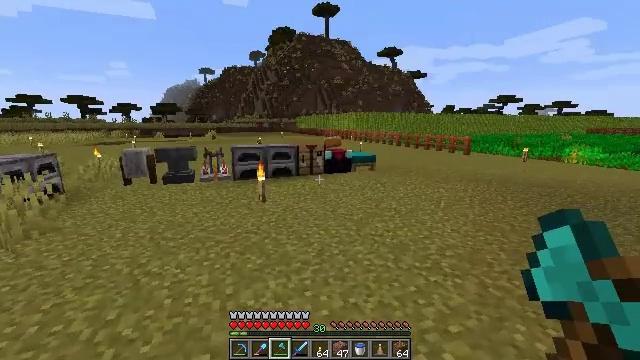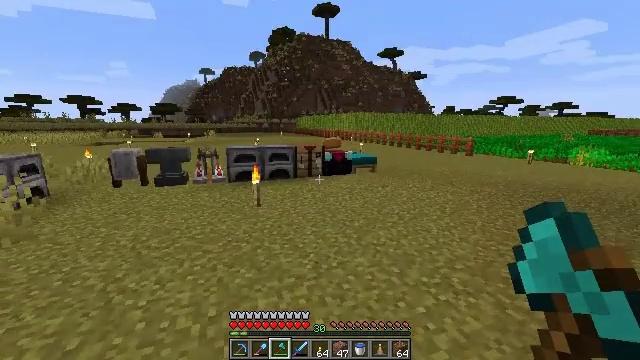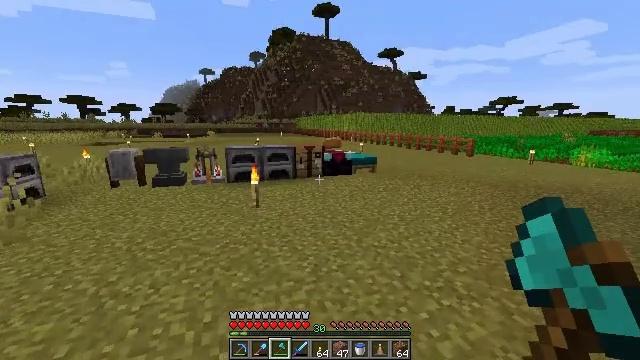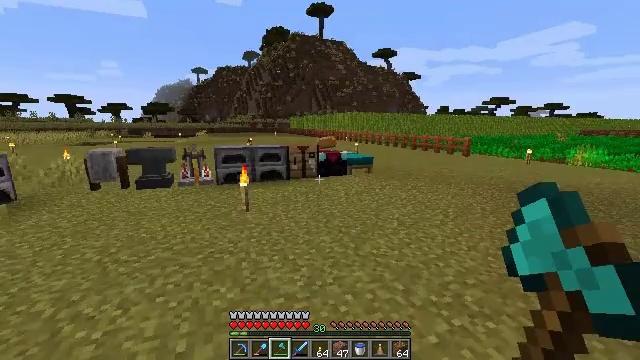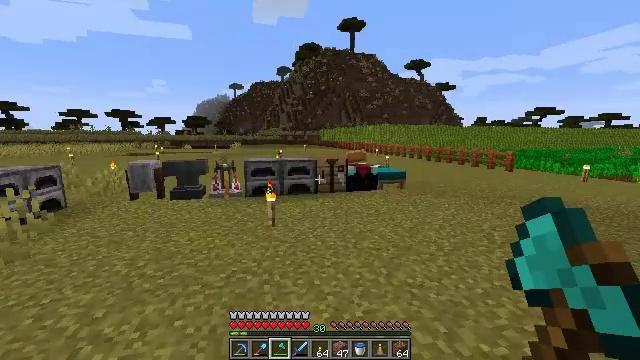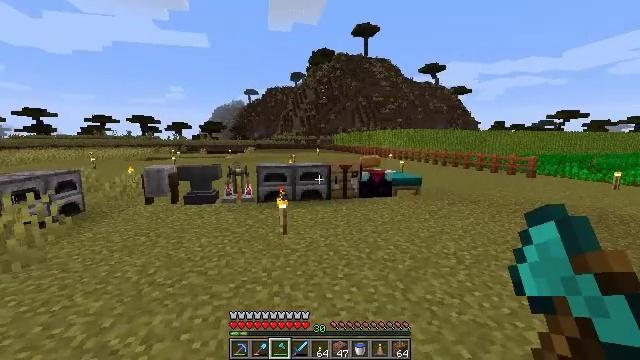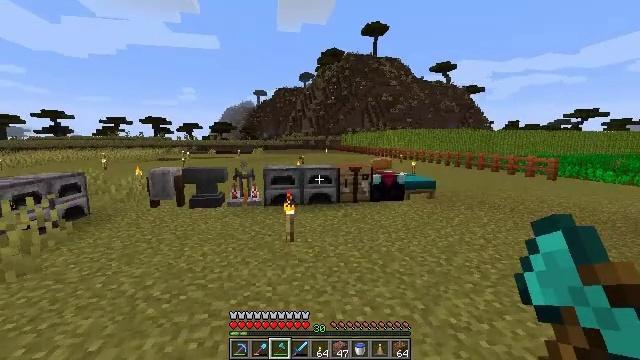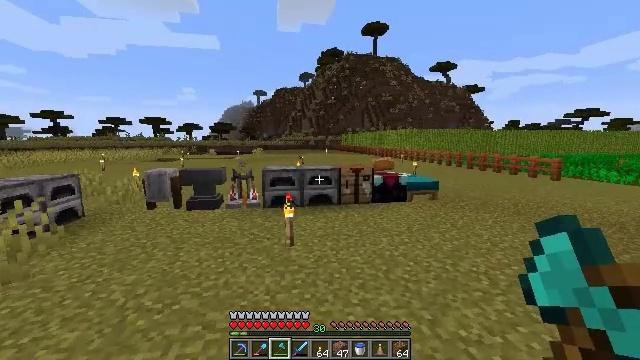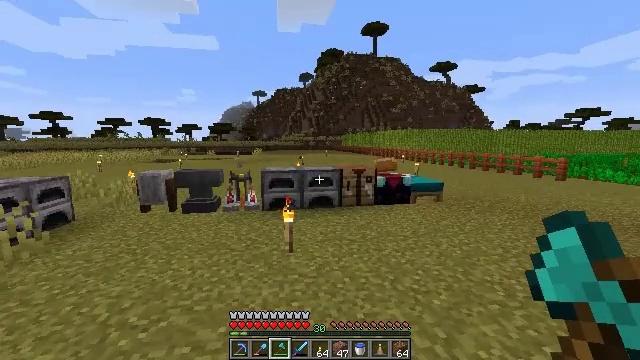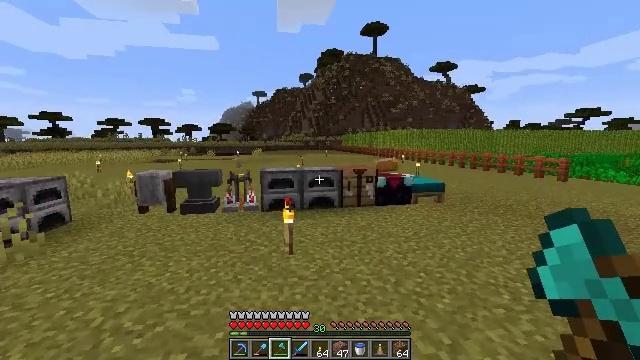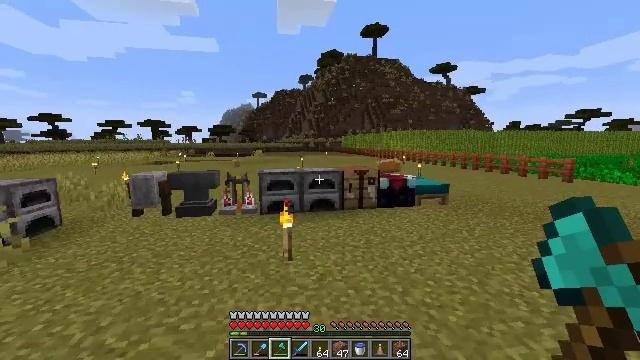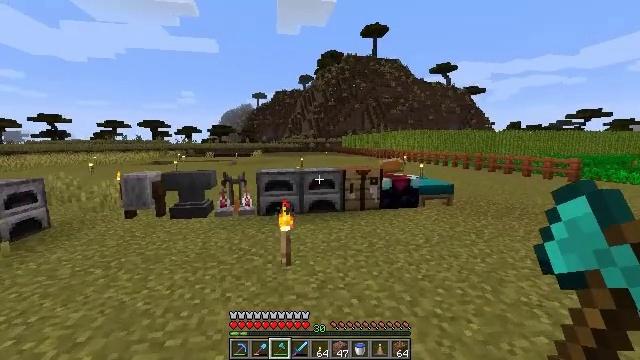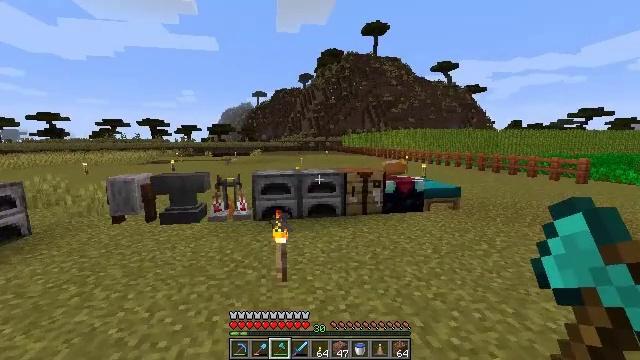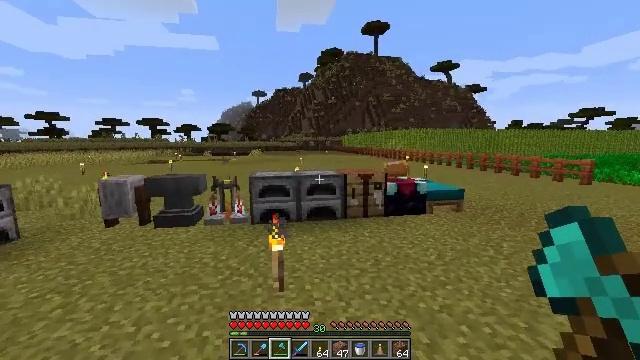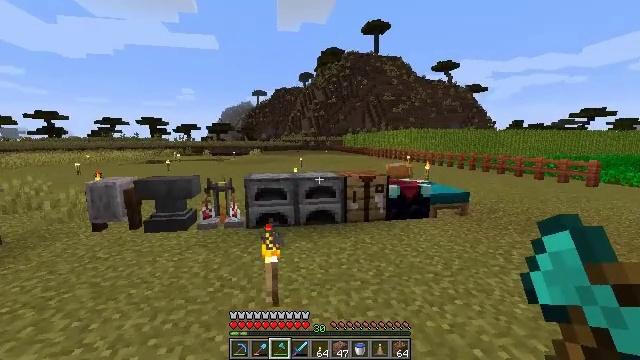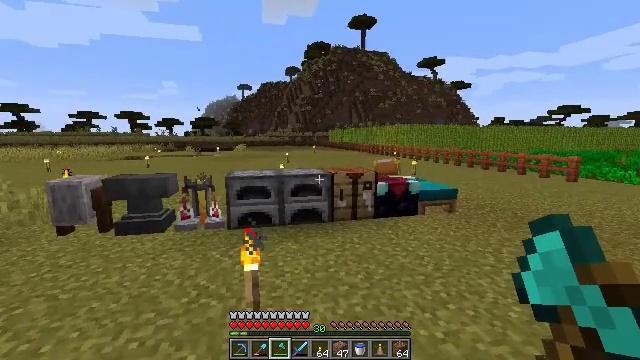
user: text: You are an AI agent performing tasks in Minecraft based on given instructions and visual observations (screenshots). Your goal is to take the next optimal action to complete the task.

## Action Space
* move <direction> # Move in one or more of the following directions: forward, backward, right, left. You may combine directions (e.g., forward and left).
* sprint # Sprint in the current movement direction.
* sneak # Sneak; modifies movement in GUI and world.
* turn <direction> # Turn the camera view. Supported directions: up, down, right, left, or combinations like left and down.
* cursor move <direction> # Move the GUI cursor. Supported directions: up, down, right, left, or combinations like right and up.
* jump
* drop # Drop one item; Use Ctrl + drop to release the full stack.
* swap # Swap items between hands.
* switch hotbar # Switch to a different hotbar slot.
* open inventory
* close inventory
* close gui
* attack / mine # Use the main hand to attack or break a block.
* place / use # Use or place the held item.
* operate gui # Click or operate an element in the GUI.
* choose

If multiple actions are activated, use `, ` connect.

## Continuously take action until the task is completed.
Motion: motion action
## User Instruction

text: Use two diamonds and sticks to craft a diamond hoe.
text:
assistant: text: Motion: move forward
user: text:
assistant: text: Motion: move forward
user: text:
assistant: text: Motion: move forward, turn right
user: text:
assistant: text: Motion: move forward, turn left and up
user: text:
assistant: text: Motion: move forward, turn left and up
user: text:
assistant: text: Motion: move forward, turn left
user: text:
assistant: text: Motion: move forward
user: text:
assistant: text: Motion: move forward
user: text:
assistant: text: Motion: move forward
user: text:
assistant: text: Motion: move forward
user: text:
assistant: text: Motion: move forward
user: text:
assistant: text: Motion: move forward
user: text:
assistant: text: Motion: move forward
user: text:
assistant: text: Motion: move forward
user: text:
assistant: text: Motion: move forward, turn right and down
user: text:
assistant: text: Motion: move forward, turn right and down
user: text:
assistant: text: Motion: move forward, turn right and down
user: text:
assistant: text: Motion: move forward, turn right and down
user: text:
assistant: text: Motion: move forward, turn down
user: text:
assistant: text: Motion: move forward and move right
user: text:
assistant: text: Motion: move forward and move right, turn down
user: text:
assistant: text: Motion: move forward and move right, turn left and down
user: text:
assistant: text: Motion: move forward and move right
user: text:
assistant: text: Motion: move forward
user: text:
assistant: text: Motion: move forward
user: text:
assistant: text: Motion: move forward
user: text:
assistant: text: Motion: move forward
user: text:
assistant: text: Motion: move forward, use / place
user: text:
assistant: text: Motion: move forward, use / place
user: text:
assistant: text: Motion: move forward, use / place